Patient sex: M
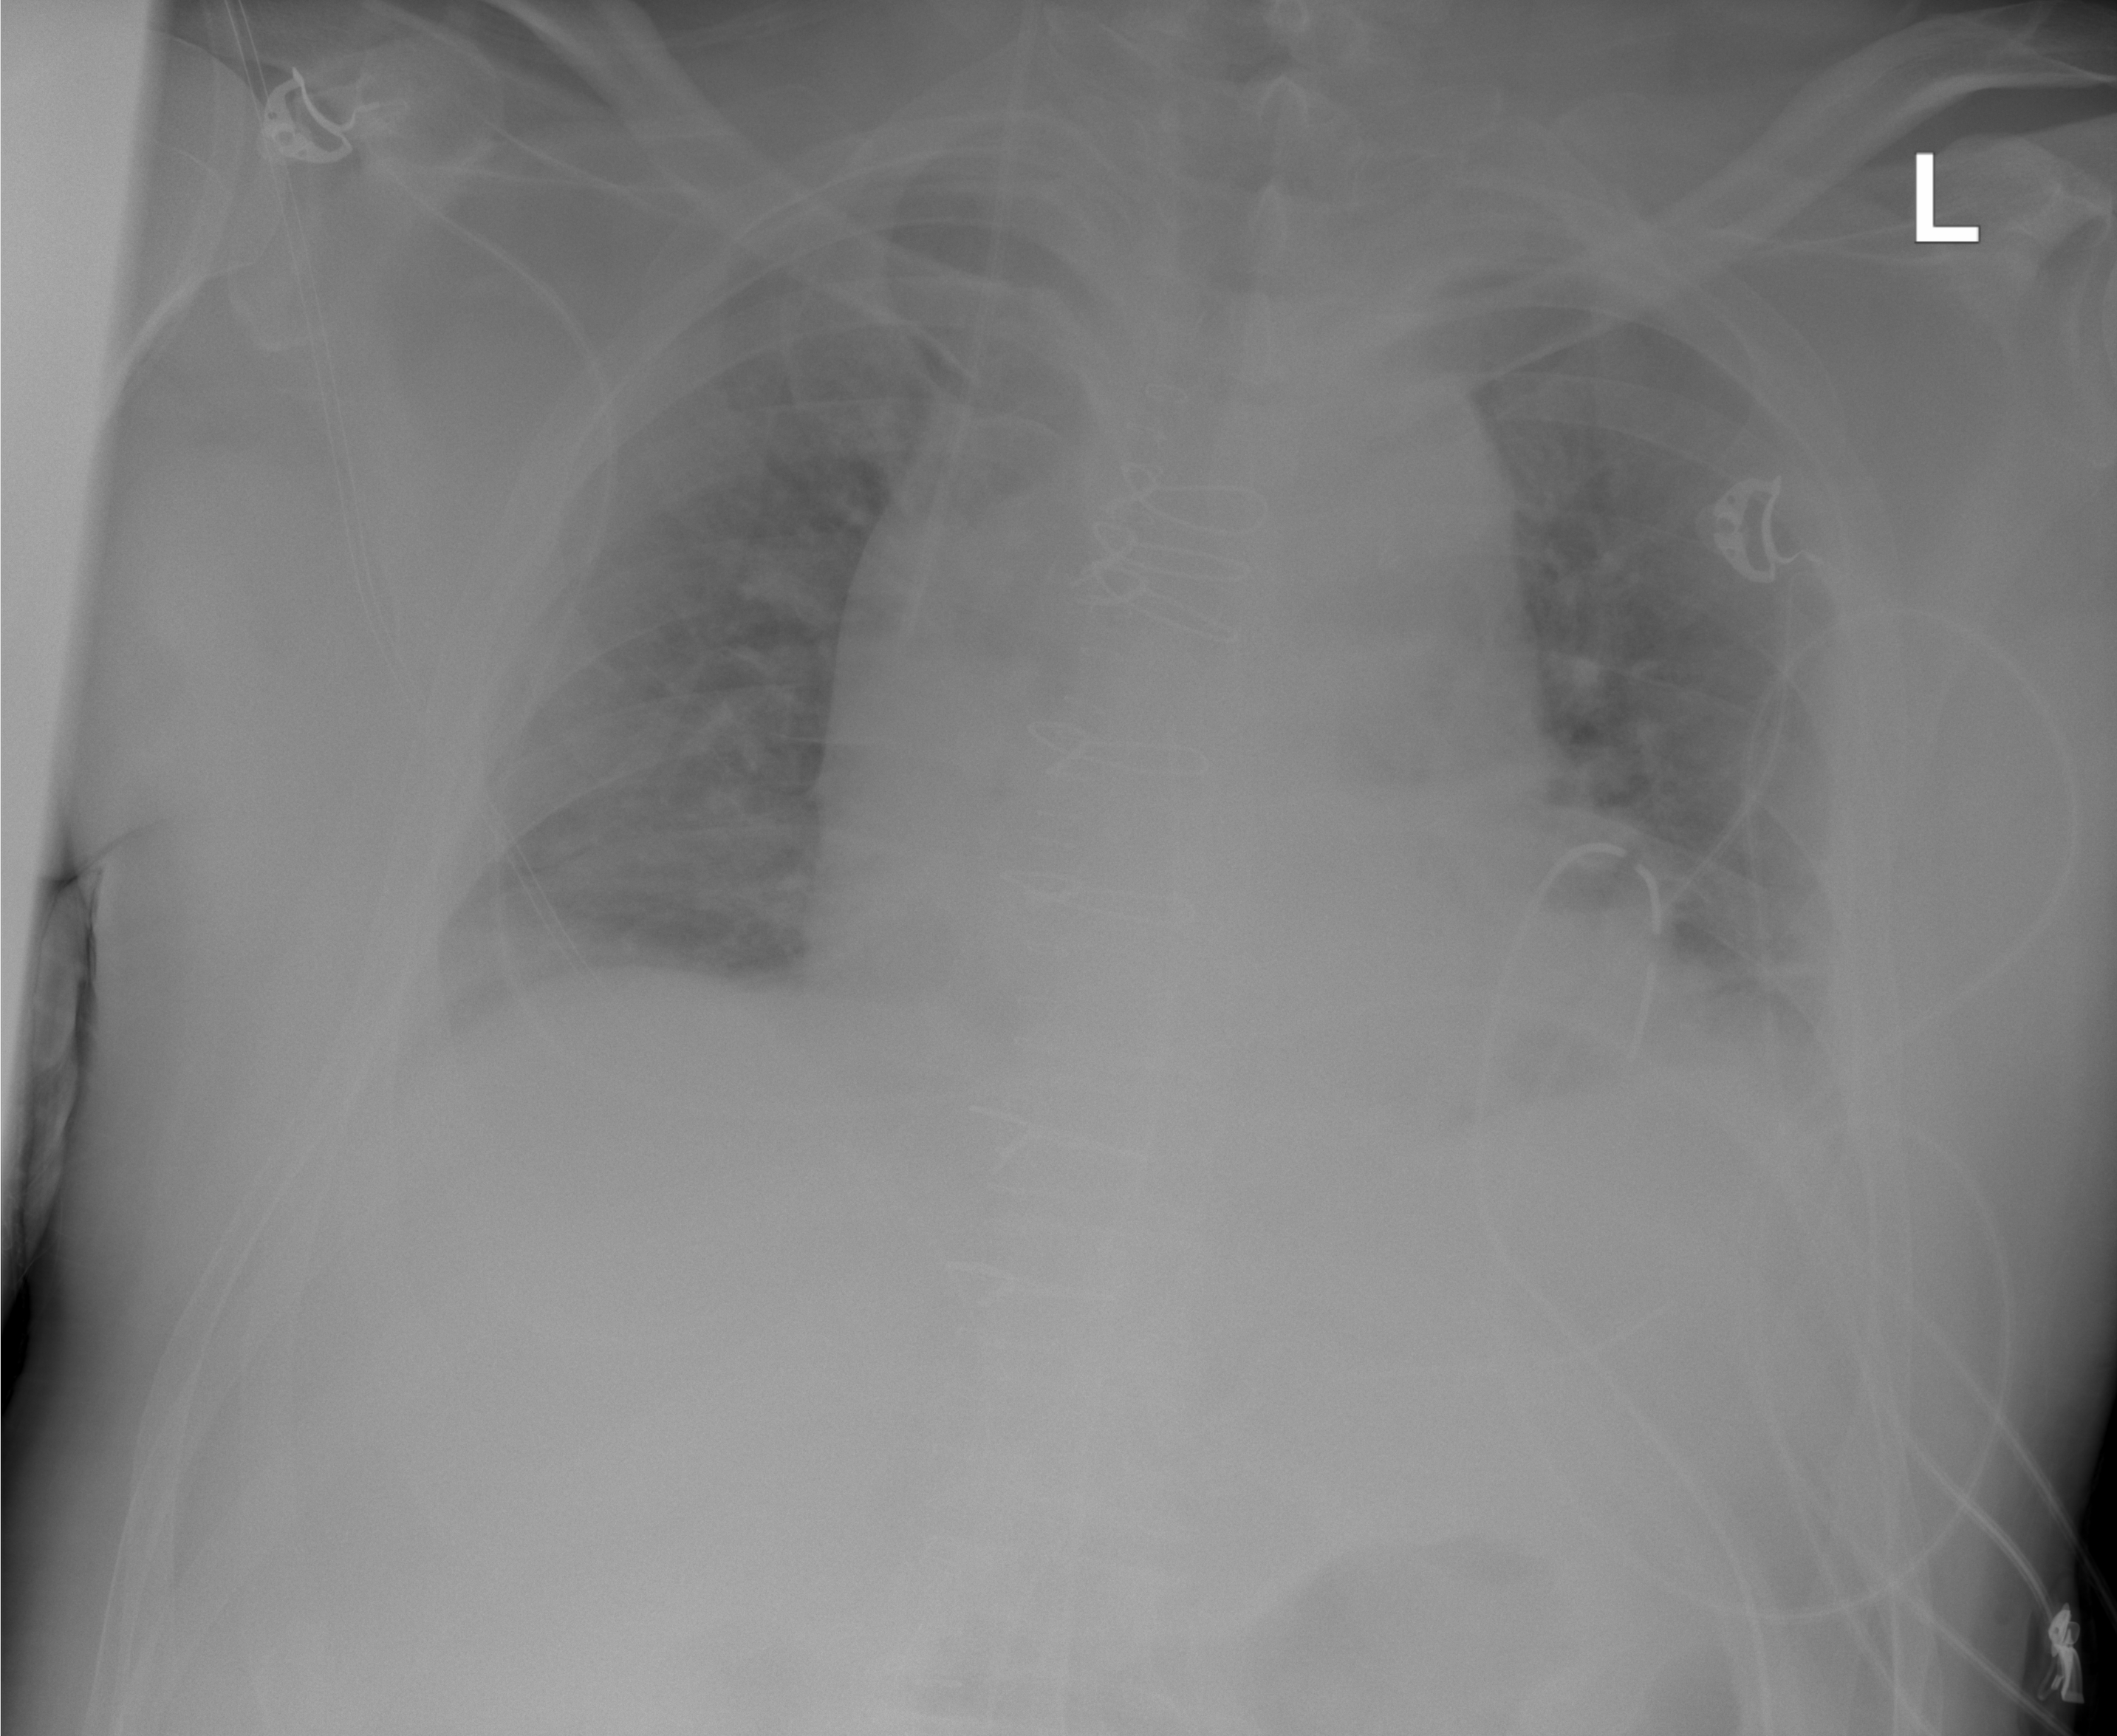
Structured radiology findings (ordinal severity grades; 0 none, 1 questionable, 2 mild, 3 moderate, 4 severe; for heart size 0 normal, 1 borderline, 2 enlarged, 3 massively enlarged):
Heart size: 2
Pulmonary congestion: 2
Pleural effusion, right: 2
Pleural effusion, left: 2
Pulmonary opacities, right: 0
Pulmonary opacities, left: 0
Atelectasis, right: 2
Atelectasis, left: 2